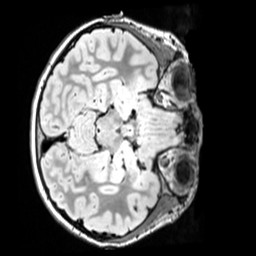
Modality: FLAIR
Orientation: axial
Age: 11
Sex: female
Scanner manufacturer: siemens
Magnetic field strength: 3 T
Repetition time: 5 s
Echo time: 0.388 s